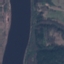
Land use / land cover class: River